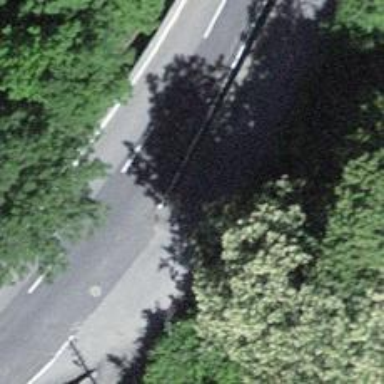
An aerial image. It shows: Support pole.